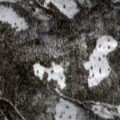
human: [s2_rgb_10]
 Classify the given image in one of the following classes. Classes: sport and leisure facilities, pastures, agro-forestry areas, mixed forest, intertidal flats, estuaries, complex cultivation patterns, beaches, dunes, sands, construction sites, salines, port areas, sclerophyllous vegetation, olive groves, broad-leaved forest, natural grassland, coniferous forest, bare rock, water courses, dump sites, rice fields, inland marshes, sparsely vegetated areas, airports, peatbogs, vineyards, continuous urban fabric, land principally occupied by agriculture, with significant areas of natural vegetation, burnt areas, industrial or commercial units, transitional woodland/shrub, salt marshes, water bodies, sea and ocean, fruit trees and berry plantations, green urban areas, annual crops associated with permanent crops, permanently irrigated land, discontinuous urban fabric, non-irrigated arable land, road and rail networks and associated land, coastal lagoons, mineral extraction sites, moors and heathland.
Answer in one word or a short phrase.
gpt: coniferous forest, transitional woodland/shrub